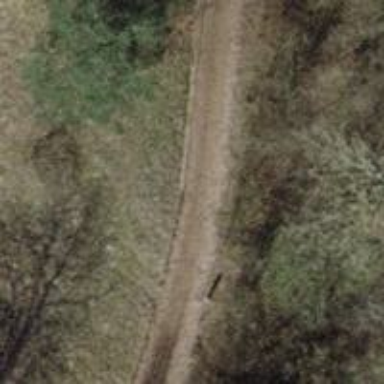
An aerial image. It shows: Track on leisure land with woodchips surface.